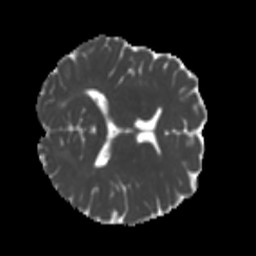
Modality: MD
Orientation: axial
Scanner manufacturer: siemens
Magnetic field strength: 3 T
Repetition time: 4 s
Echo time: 0.0594 s